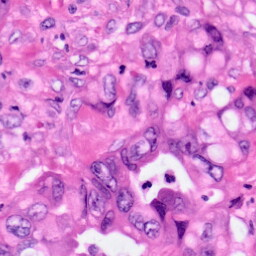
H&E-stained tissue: Pancreatic